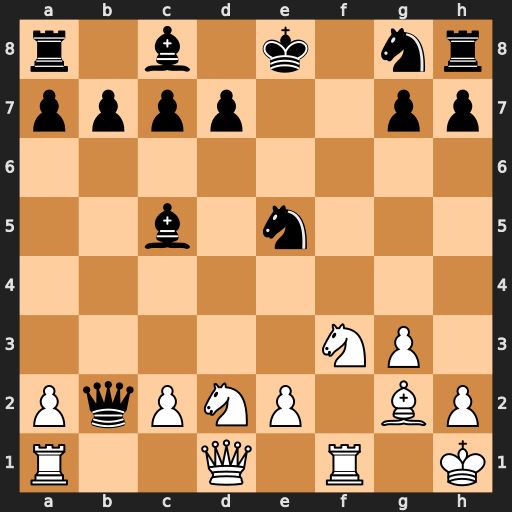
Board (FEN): r1b1k1nr/pppp2pp/8/2b1n3/8/5NP1/PqPNP1BP/R2Q1R1K
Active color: w
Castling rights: kq
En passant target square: -
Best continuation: Rb1 Qxa2 Nxe5